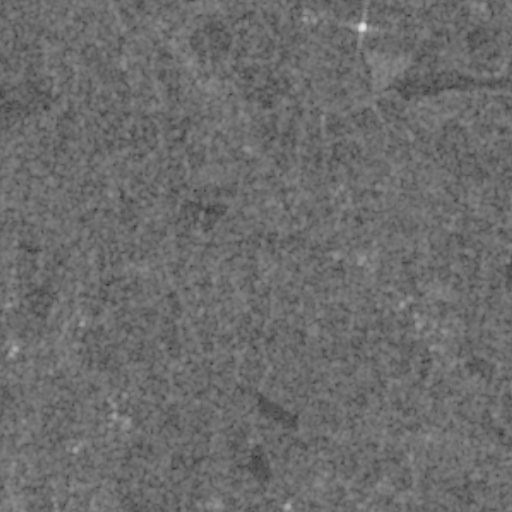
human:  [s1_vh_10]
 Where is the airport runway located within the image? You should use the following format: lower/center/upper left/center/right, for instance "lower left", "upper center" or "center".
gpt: The airport runway is located in the center right of the image.
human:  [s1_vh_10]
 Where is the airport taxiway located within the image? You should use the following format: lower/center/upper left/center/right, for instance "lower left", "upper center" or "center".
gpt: The airport taxiway is located in the center right of the image.
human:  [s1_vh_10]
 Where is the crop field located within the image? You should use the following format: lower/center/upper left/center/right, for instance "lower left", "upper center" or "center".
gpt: The crop field is located in the lower left of the image.
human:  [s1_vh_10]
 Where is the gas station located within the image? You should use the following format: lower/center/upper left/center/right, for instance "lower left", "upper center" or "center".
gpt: The gas station is located in the center right of the image.
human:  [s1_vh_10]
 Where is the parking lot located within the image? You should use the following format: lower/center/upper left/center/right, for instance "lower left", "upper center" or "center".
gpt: The parking lot is located in the center right of the image.
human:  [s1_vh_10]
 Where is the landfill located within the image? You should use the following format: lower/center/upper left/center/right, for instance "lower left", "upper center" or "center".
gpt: There is no landfill in the image.

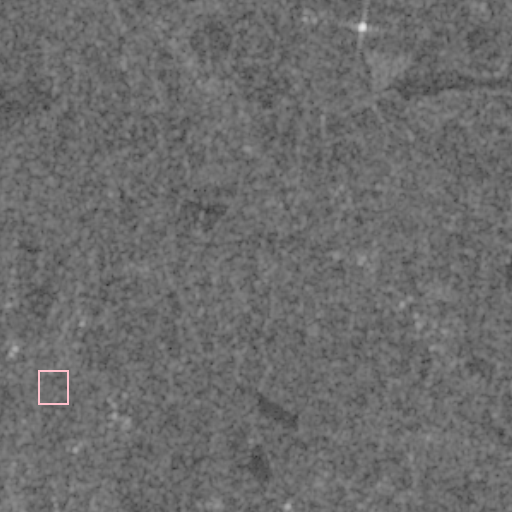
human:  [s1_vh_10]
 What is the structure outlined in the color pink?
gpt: The structure outlined in pink is a crop field.
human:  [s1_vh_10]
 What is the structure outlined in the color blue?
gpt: There is no blue outline.